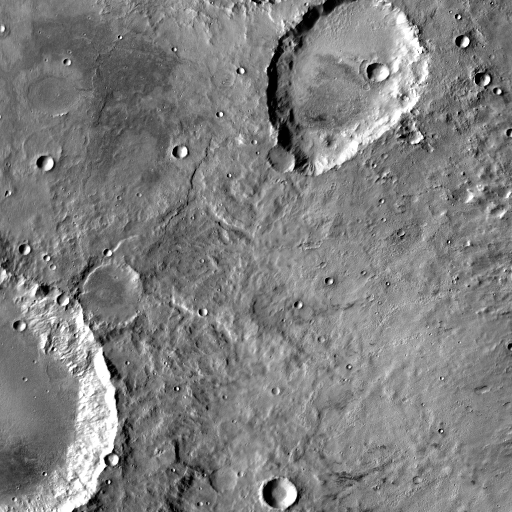
Crater classes present: Background, Other, Buried, Secondary